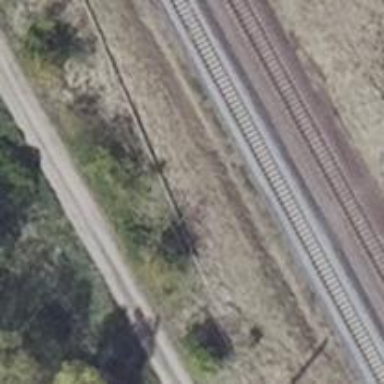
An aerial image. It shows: Abandoned railway.